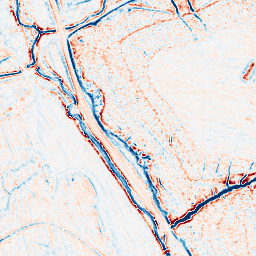
Category: edge_preserving
Decomposition family: bilateral
Decomposition parameters: d: 9
sigma_color: 150
sigma_space: 100
Upsampling method: lanczos
Upsampling parameters: scale: 4
Upsampling scale: 4